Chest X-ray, PA view. Patient: 49 years old, sex F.
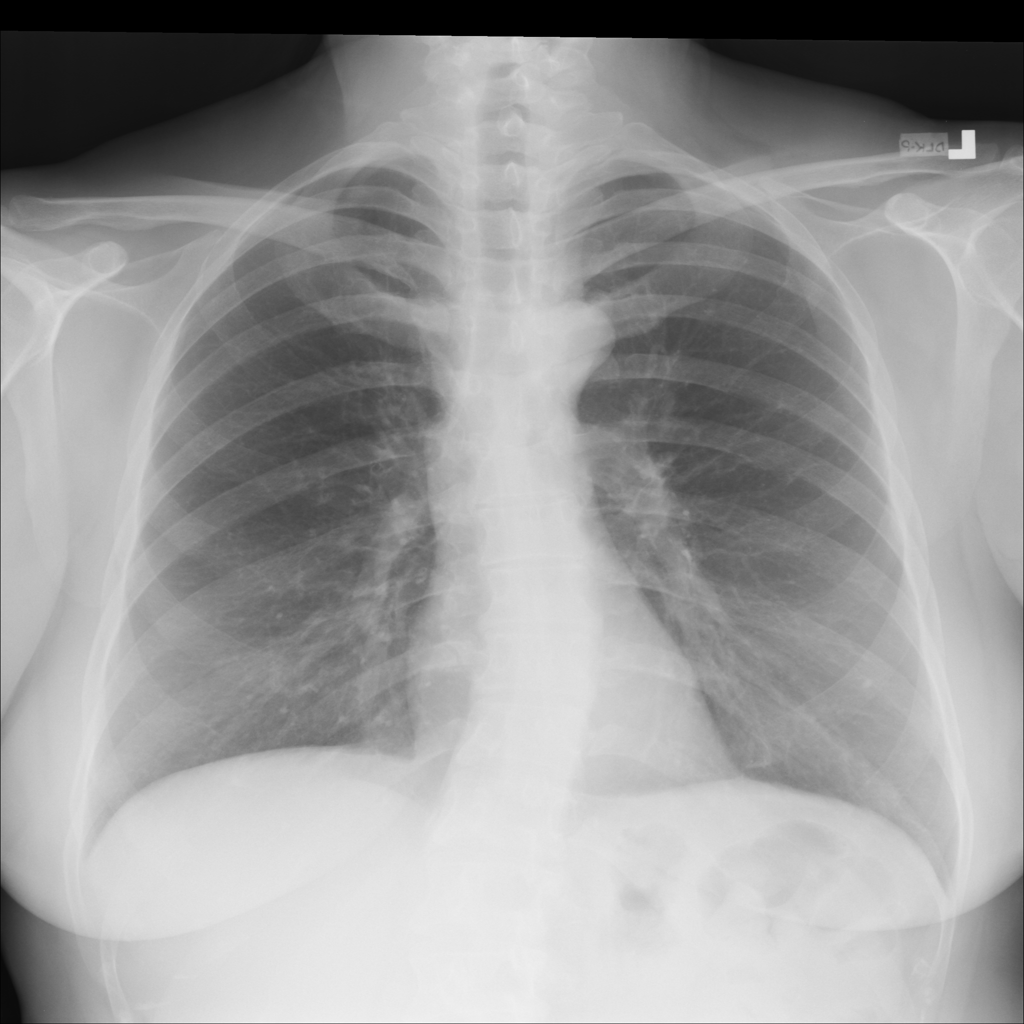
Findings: No Finding